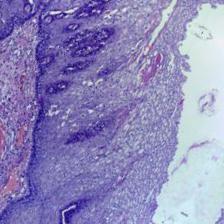
Diagnosis: Normal